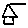
Label: house